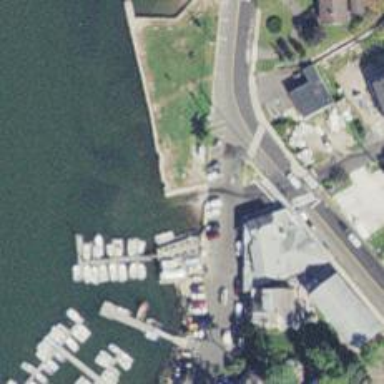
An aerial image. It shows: Slipway on leisure land.